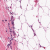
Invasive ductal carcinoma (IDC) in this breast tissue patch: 0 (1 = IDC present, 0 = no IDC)